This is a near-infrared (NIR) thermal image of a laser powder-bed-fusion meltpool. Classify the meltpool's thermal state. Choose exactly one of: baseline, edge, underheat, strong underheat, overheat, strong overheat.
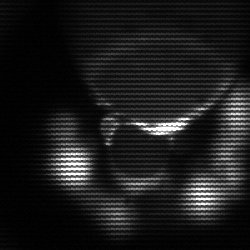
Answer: edge